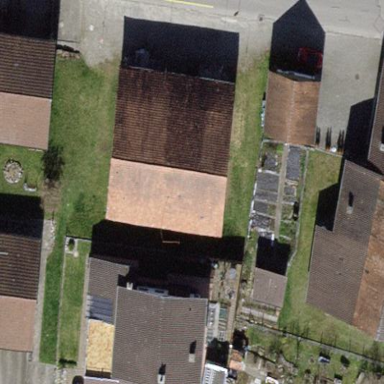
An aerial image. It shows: Semidetached house with gabled roof.